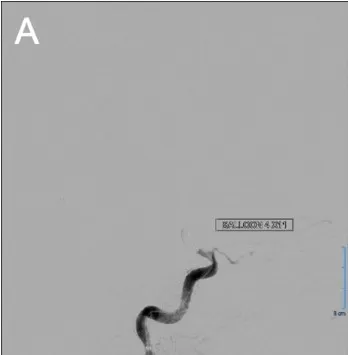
Intraoperative images showing planning and completion of the transvenous Onyx embolization of the diffuse right frontal arteriovenous malformation (AVM). Balloon test occlusion of the anterior cerebral artery A1 segment (A) was done during embolization for proximal vascular control of the AVM nidus flow.
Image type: radiology (mri)